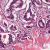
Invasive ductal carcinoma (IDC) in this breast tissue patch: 1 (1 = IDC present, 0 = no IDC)